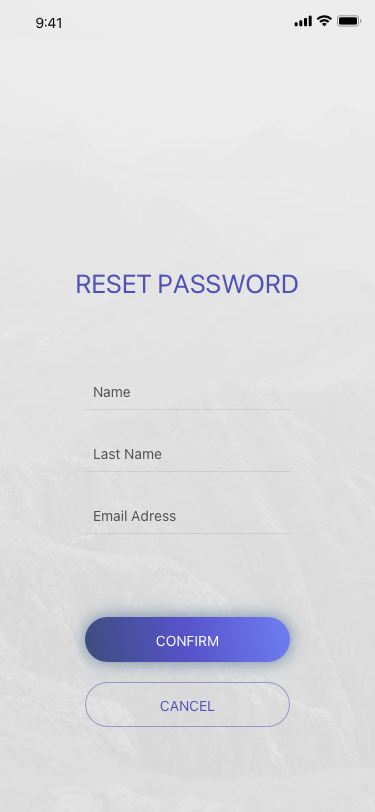
Text in this UI design:
CANCEL
CONFIRM
Email Adress
Last Name
Name
RESET PASSWORD